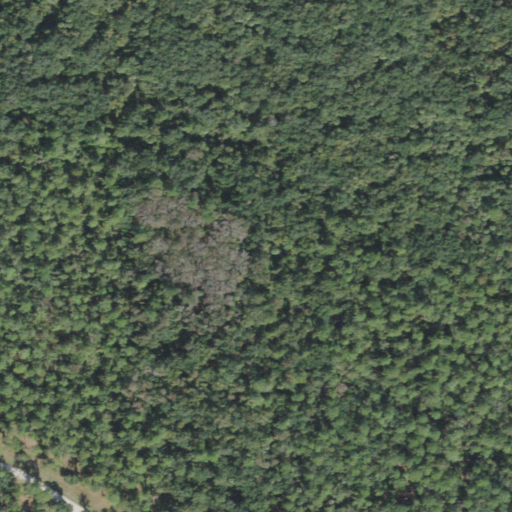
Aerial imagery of island in Florida named Hitchens Island containing woody wetlands, evergreen forest, and open development